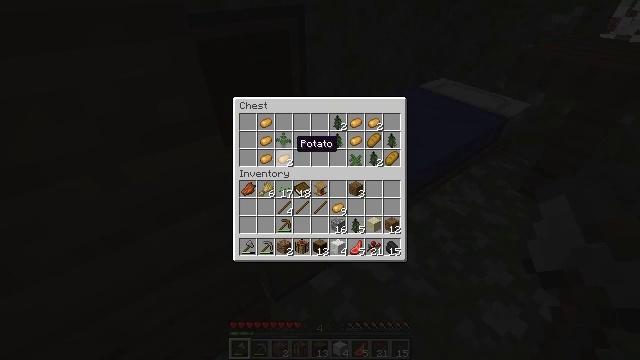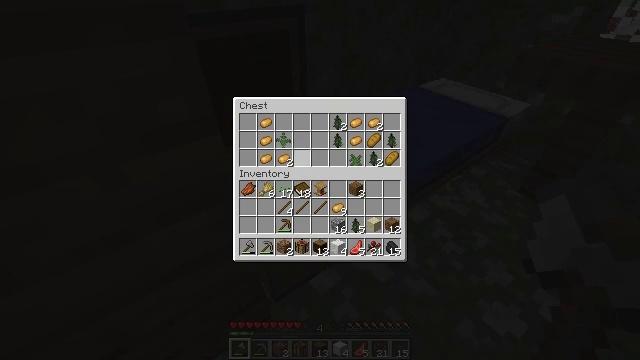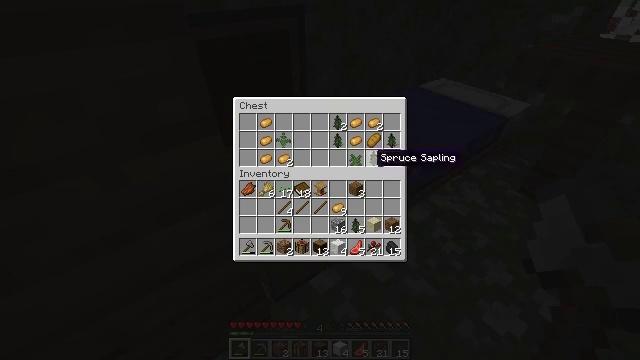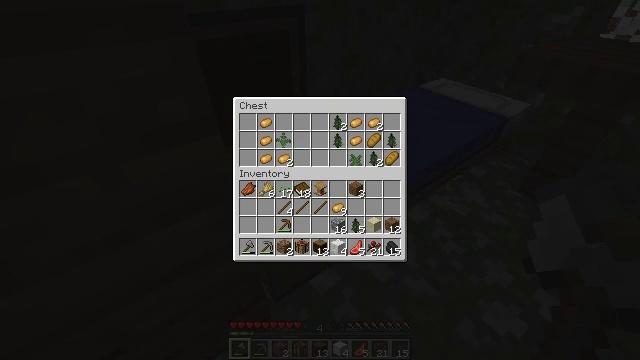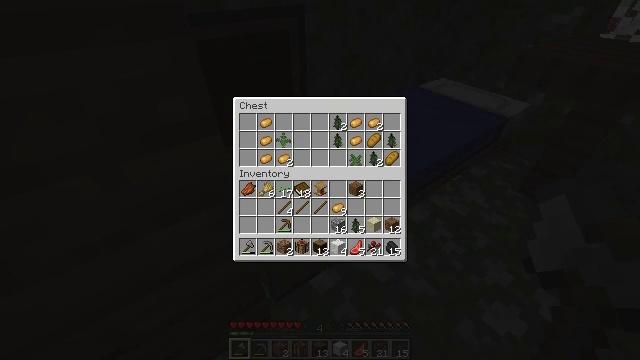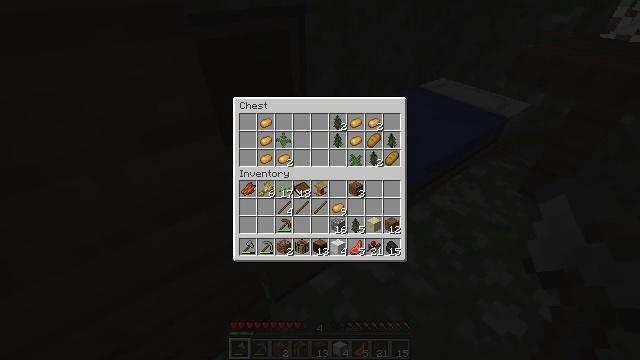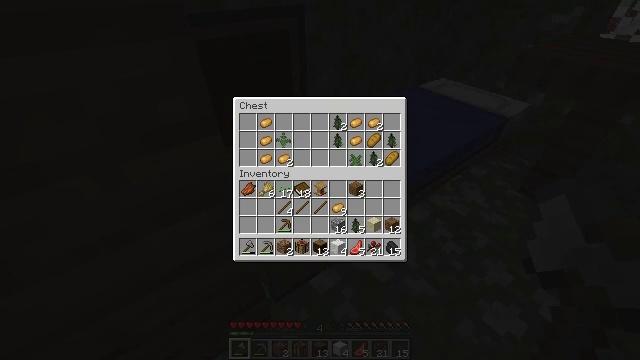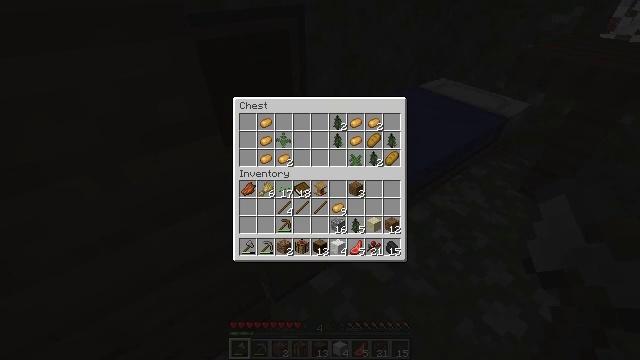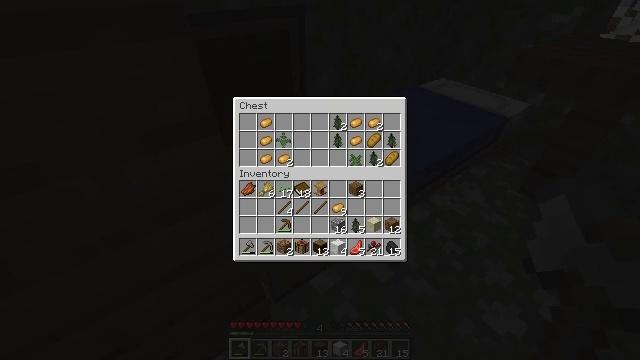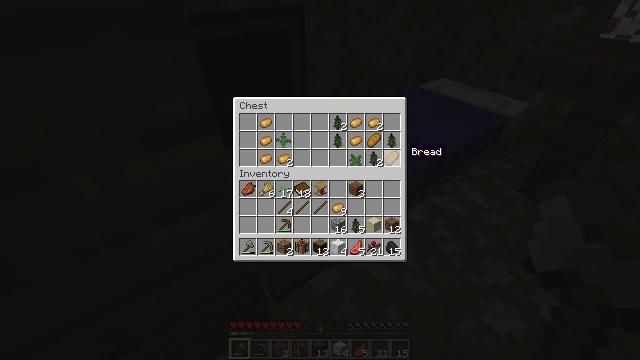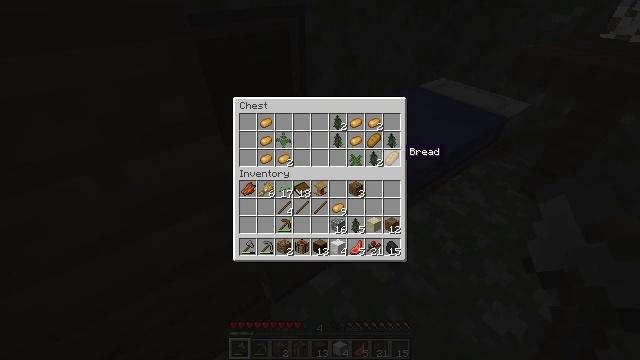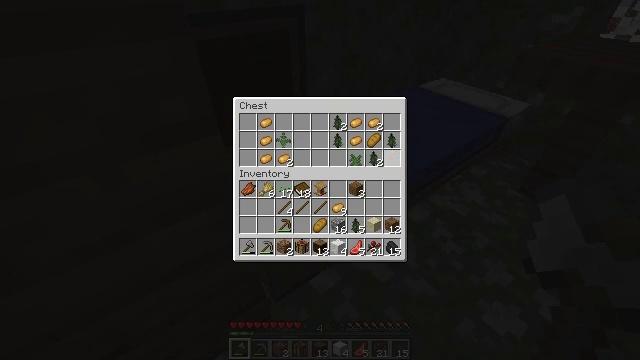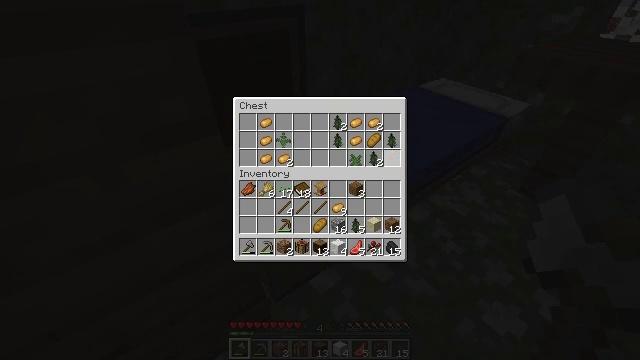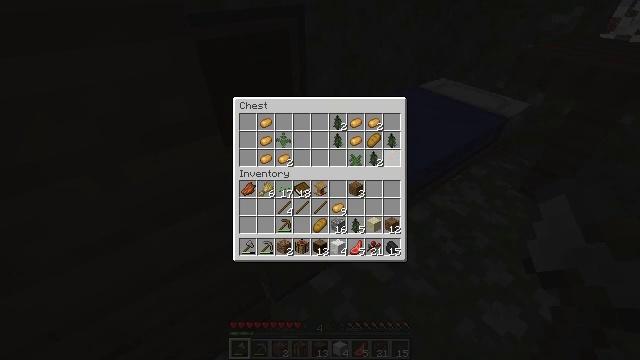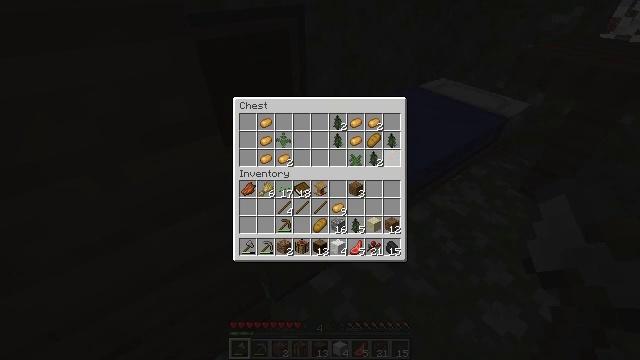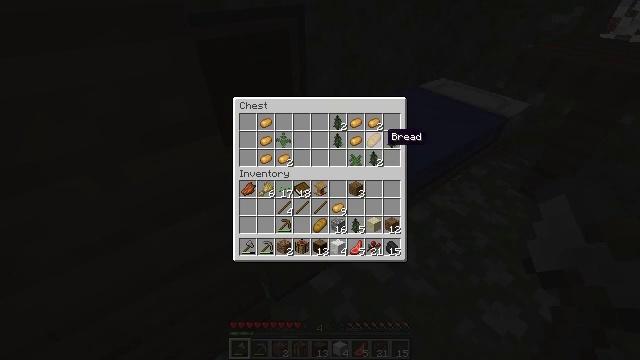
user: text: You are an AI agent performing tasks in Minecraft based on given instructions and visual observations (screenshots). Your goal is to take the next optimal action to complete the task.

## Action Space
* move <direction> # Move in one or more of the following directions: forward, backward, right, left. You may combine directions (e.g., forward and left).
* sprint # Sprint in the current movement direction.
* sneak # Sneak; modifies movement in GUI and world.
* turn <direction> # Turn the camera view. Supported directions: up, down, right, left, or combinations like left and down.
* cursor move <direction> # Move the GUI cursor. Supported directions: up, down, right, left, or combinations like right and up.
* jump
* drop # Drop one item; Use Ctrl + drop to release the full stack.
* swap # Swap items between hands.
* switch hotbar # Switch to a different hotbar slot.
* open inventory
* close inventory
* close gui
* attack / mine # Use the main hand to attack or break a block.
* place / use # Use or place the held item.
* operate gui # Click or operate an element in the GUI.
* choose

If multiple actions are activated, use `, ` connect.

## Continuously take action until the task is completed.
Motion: motion action
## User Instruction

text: Destroy the bookshelf.
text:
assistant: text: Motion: sneak, cursor move right
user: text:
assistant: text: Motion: sneak, cursor move right and down
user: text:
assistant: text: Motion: sneak, cursor move right
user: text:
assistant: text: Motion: sneak
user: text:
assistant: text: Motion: sneak
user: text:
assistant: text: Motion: sneak
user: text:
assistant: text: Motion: sneak, cursor move left
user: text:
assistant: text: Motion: sneak, cursor move left
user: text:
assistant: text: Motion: sneak
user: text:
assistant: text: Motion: sneak
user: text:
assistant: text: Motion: sneak, operate gui
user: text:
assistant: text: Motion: sneak, operate gui
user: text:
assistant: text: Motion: sneak, operate gui
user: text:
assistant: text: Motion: sneak, cursor move left and up, operate gui
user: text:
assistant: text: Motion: sneak, cursor move up
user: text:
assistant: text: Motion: sneak
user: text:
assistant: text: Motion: sneak
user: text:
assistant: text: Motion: sneak
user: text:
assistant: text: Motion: sneak, operate gui
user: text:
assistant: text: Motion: sneak, operate gui
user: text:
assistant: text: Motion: sneak, operate gui
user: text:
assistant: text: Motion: sneak, cursor move left, operate gui
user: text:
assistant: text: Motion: sneak
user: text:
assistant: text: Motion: sneak
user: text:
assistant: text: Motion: sneak
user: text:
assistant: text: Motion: sneak, operate gui
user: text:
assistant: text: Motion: sneak, operate gui
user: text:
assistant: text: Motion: sneak, operate gui
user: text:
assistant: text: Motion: sneak
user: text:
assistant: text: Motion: sneak, operate gui